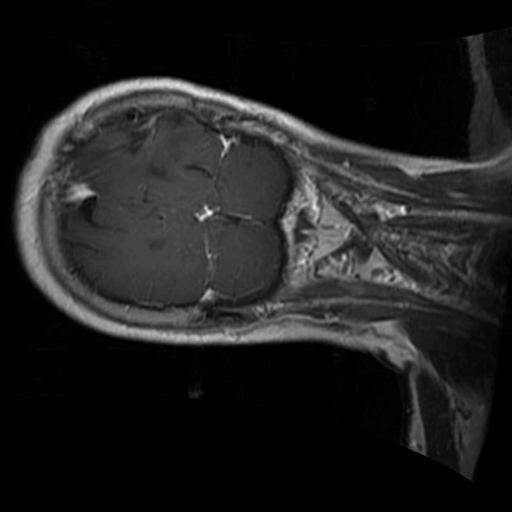
Label: brain_glioma